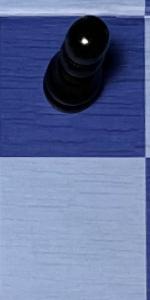
Label: Empty